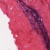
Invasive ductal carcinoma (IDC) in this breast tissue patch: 0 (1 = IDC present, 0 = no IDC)